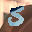
Label: 5